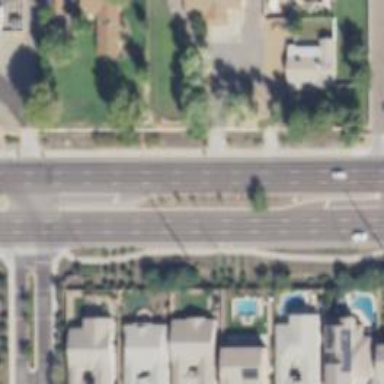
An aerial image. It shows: Unmarked road crossing.